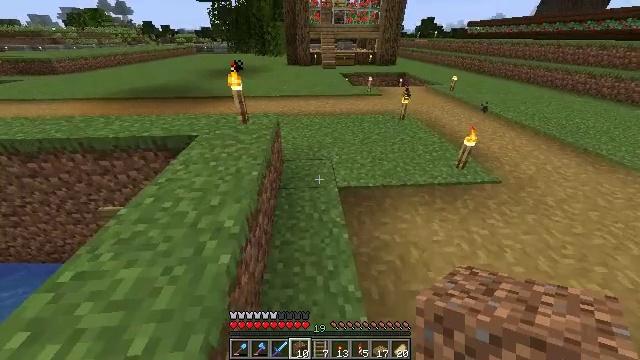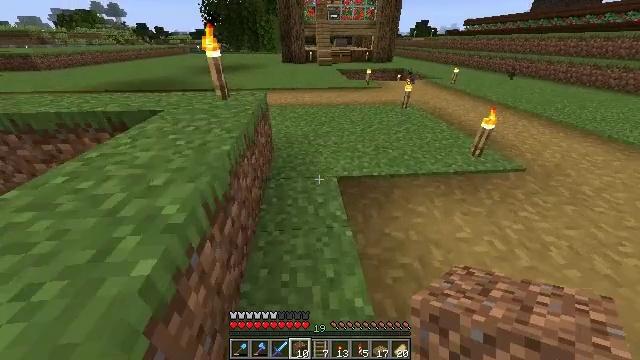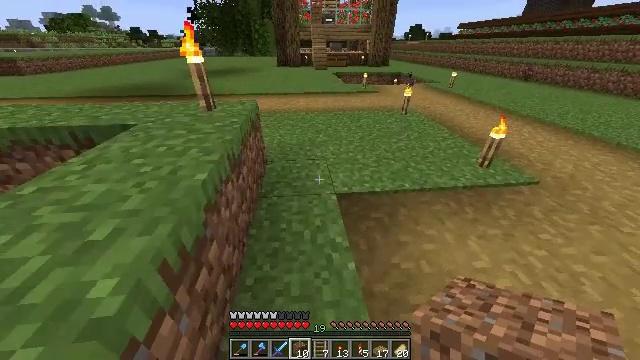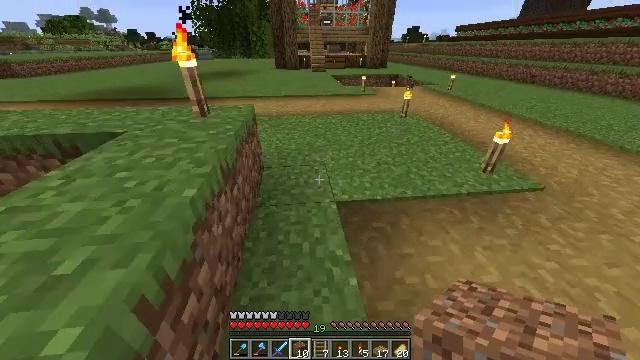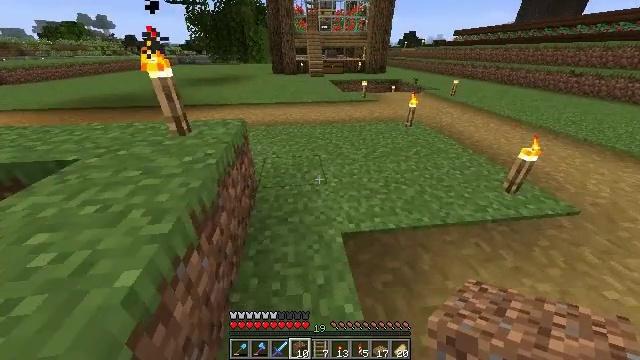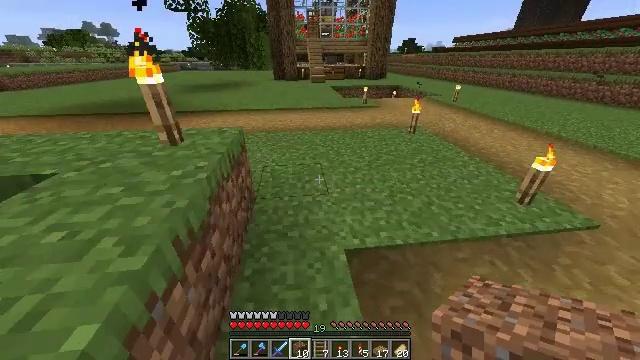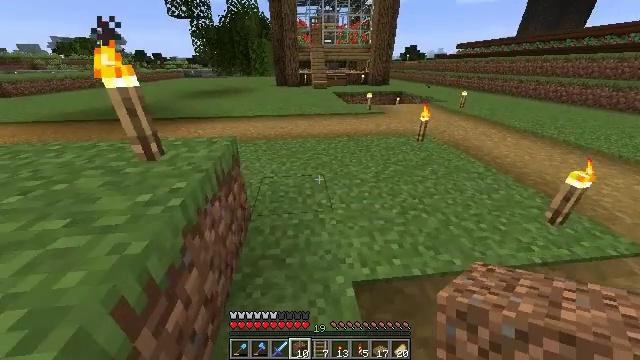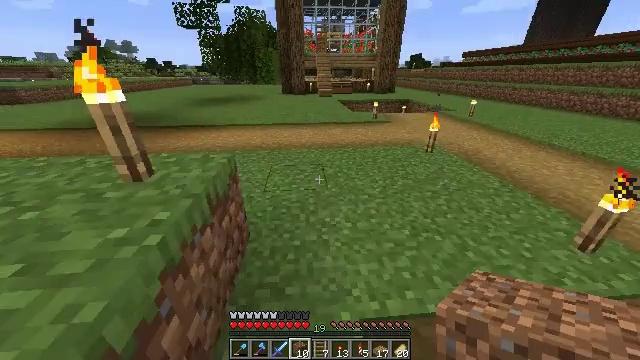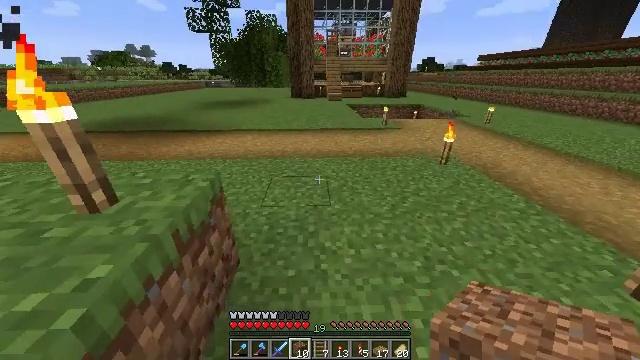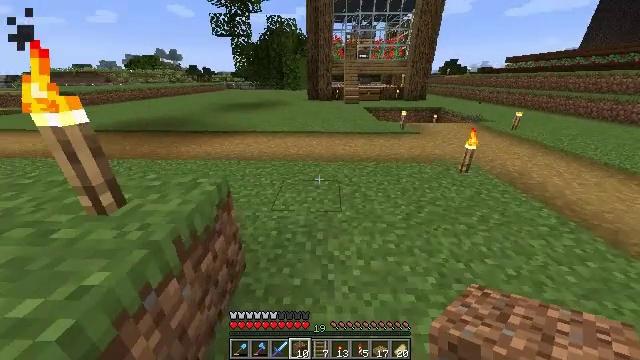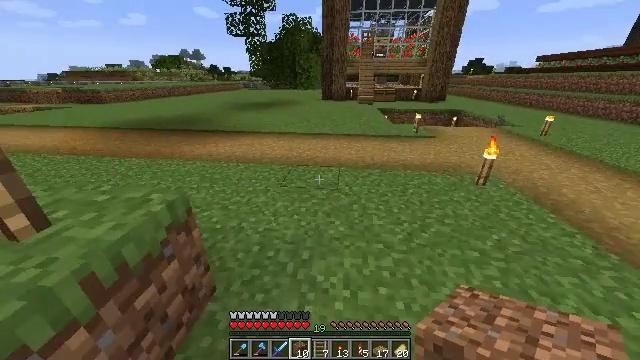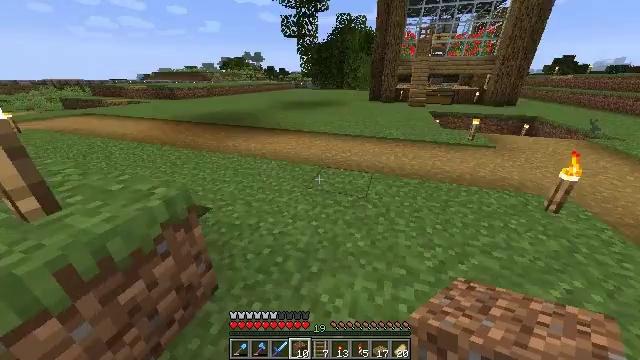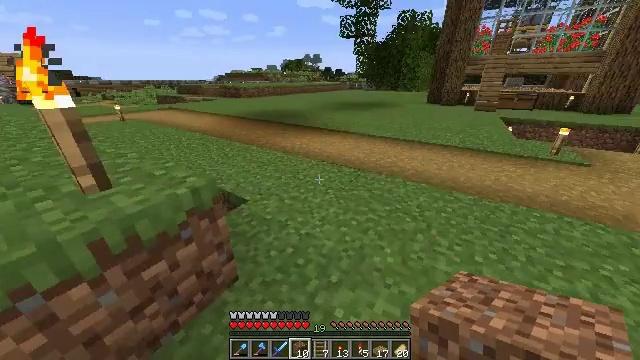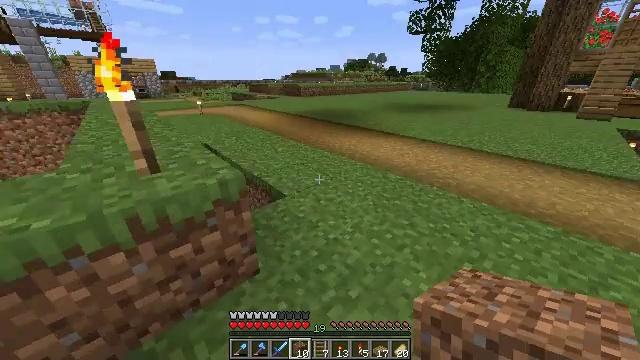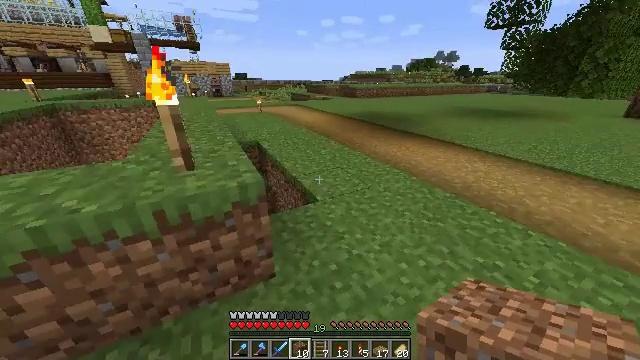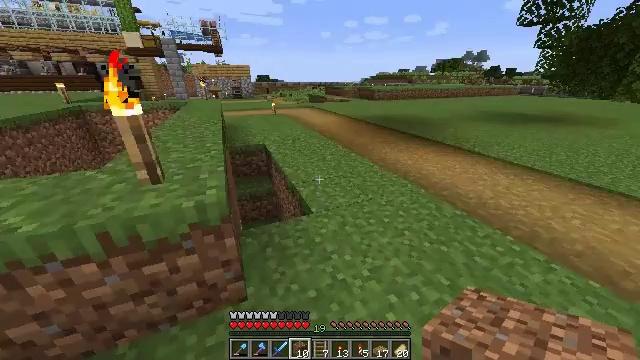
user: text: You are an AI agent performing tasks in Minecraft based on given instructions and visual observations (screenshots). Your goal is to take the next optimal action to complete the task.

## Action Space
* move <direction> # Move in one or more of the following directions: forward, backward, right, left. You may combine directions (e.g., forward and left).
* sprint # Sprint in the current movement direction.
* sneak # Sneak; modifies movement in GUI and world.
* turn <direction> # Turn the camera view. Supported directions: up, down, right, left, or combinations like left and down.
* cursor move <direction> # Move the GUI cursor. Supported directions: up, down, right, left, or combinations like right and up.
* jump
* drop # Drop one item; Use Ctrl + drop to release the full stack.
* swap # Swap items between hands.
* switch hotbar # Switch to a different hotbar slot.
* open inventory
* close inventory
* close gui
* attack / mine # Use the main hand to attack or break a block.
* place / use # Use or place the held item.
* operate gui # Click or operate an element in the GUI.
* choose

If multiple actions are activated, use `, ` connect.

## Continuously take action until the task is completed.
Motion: motion action
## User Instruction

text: Use the crafting table to make a minecart.
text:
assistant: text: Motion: move forward, sprint, turn right
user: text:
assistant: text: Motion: move forward, sprint, turn right
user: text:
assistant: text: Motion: move forward, sprint
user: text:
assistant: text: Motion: move forward, sprint
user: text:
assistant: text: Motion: move forward, turn up
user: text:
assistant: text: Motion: move forward, turn up
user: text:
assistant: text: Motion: move forward, turn left and up
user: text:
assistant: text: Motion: move forward and move right, turn left
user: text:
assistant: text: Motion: move forward and move right, turn left
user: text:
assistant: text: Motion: move forward and move right, turn left
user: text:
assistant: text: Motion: move forward and move right, sprint, turn left
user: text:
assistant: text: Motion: move forward and move right, sprint, turn left
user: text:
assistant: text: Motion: move forward and move right, sprint, turn left
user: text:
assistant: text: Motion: move forward and move right, sprint, turn left
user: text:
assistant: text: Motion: move forward and move right, sprint, turn left
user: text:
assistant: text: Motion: move forward and move right, sprint
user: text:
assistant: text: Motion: move forward and move right, sprint
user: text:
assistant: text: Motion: move forward and move right, sprint
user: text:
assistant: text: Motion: move forward and move right, sprint
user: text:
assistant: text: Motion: move forward and move right, sprint
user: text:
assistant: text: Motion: move forward and move right, sprint
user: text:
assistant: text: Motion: move forward and move right, sprint, turn left
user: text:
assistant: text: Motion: move forward and move right, sprint, turn left
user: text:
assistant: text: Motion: move forward, sprint, turn left
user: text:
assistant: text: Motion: move forward, turn left
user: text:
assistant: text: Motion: move forward, turn left
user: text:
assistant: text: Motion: move forward, turn left
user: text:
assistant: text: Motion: move forward, turn left
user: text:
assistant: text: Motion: move forward
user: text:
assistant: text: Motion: move forward, sprint